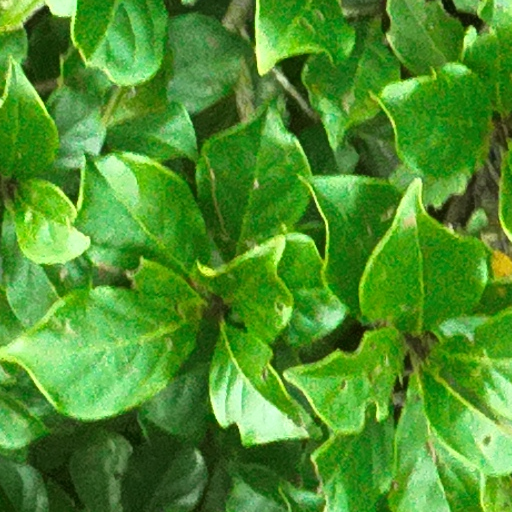
Species: Terminalia amazonia
GBIF accepted scientific name: Terminalia amazonica
Crown area (m\u00b2): 107.454